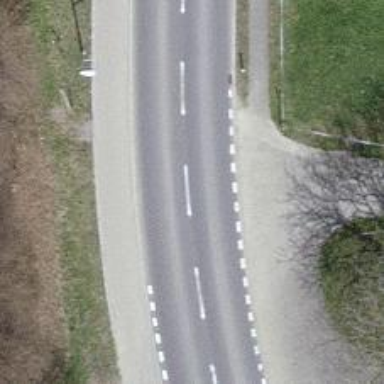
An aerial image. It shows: Tertiary road with separate sidewalks on both sides.